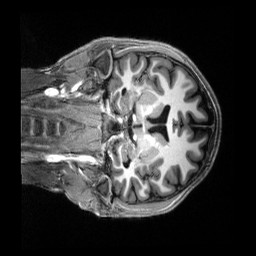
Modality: T1w
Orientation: coronal
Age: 21
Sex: male
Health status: healthy
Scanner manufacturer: siemens
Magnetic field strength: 3 T
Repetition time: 2.5 s
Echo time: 0.00222 s